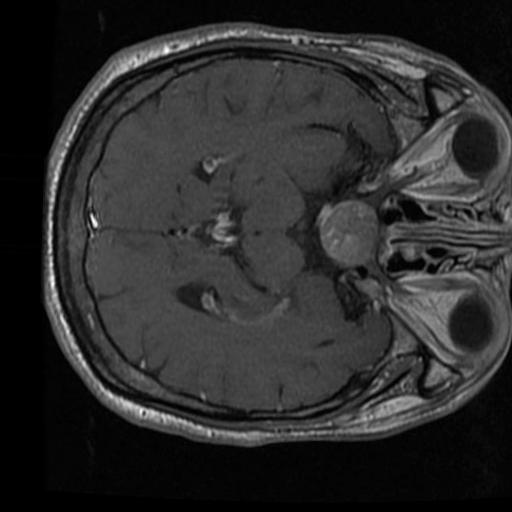
Label: brain_tumor